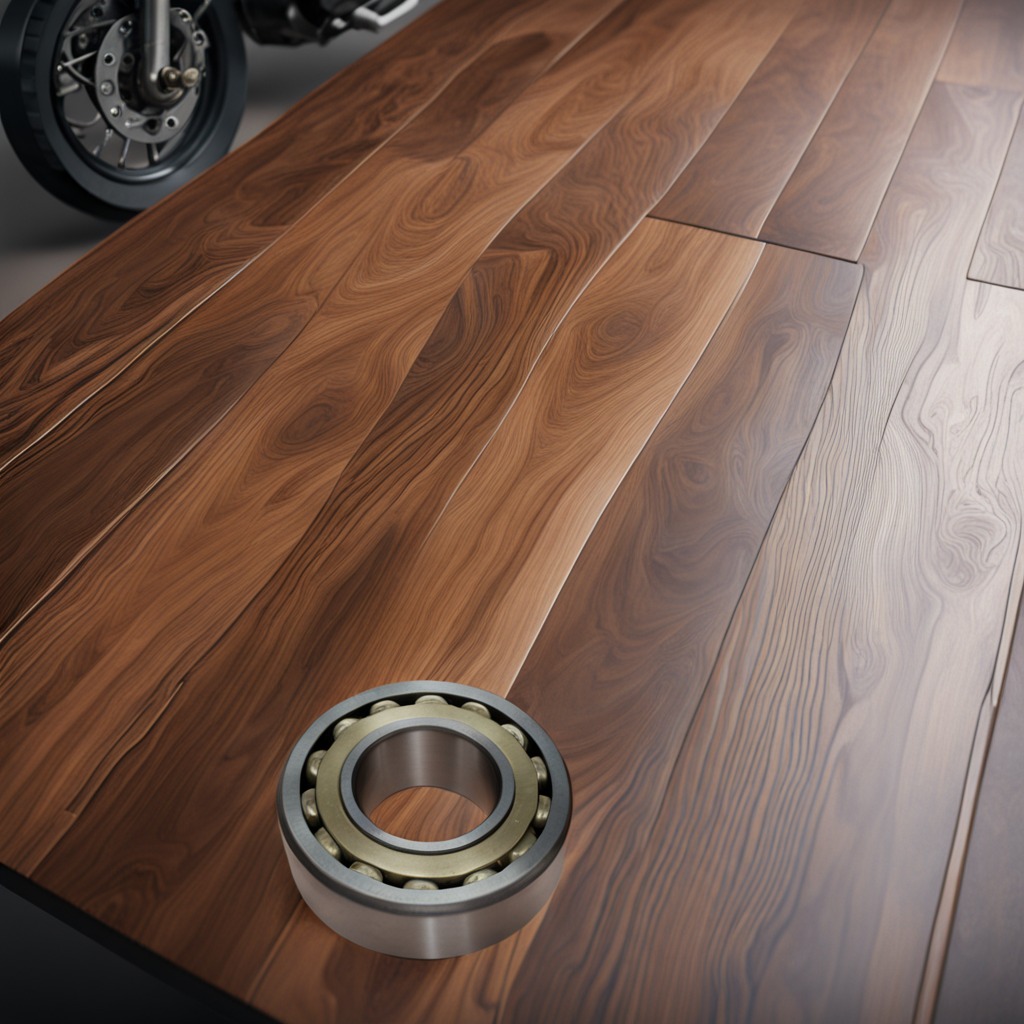
A metal ball bearing lies on the wooden table.